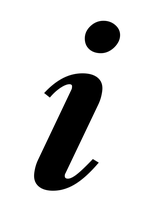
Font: LibreCaslonText-Italic_Bold_Italic